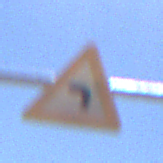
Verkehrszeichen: KurveLinks
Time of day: MorningAfternoon
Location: Outdoor (RoadRail)
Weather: Clear
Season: NotSpecified
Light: Natural